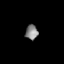
Tissue: lung
Cell type: Epithelial cells
Senescence score: 0.1893
Nuclear area (px): 180
Mean DAPI intensity: 132.983